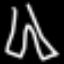
Label: pants